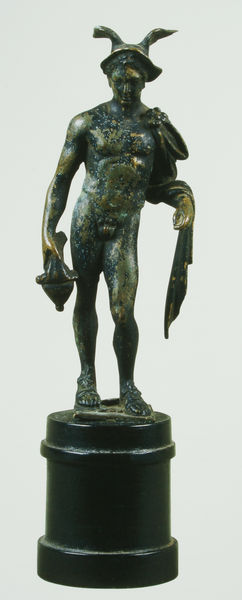
Titel: Merkur
Standort: St. Petersburg
Institution: Schloss Pawlowsk
Schlagwörter: akt, dunkel, flügel, fuß, gott, hand, kopf, kämpfer, körper, mann, nackt, schatten, umhang, weiß, brust, hell, hut, hüte, ohr, schwarz, blick, tuch, zylinder, alt, jung, anatomie, arm, arme, gesicht, halten, mensch, sockel, stehen, tragen, hände, porträt, figur, gewand, gold, haare, mantel, stehend, tücher, frontal, ohren, renaissance, schulter, esel, handel, rund, sack, skulptur, statue, beine, füße, haltung, schuhe, schwer, krieg, muskeln, glanz, metall, sandalen, bronze, kontrapost, plastik, podest, poliert, rodin, geschlecht, scham, zehen, foto, fotografie, photographie, barfuss, penis, messing, antike, zettel, nakt, kupfer, soldat, helm, statuette, ganzkörper, ganzfigur, fisch, jüngling, blickrichtung, antik, götter, teufel, toga, reise, bozzetto, hörner, hermes, postament, spielbein, standbein, götterbote, merkur, david, bote, flügelhelm, geflügelter helm, neckt, bau, lenden, untersatz, bronzefigur, bronzestatue, proportionen, guß, antikenrezeption, rost, patina, ganz, sch, attribute, bronziert, flügelschuhe, handhaltung, kontraposto, sommernachtstraum, geschlechtsteil, blick nach unten, flügelhut, grieschich, göterbote, hinunter, rundsockel, sklulptur, tiuch